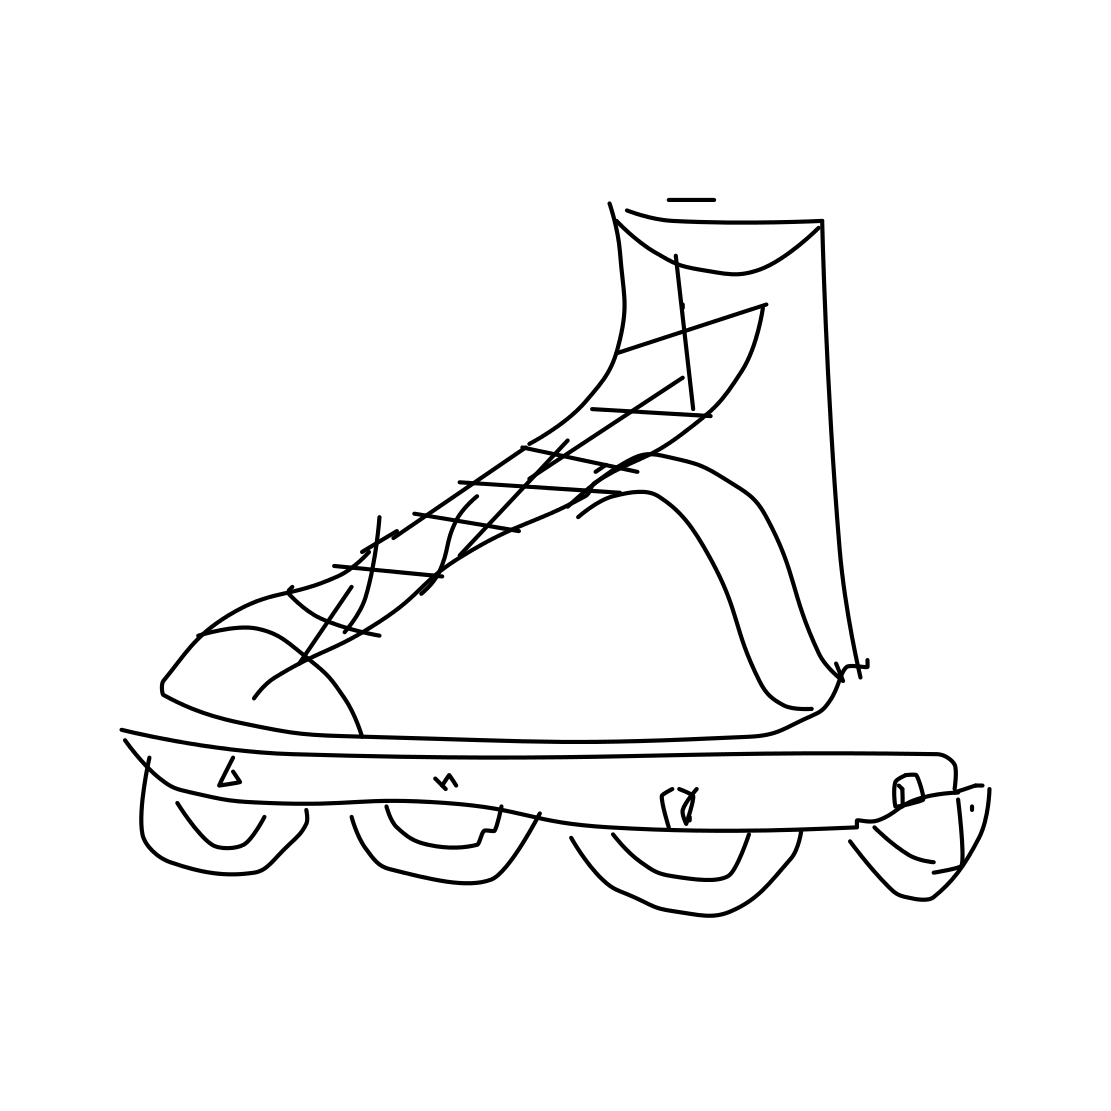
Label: rollerblades